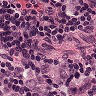
Metastatic tissue present: yes